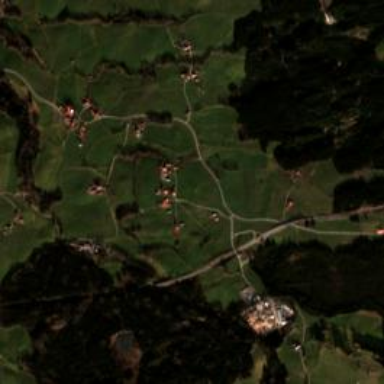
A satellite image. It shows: Small hamlet.